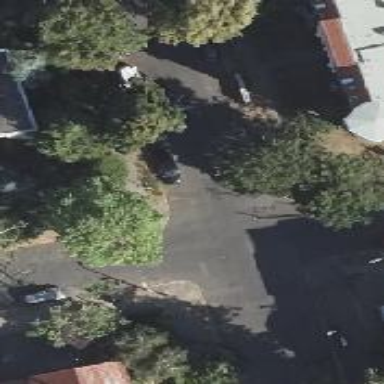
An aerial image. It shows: Residential road with asphalt surface and parallel parking lanes on both sides.